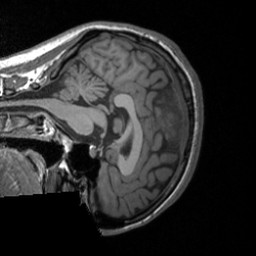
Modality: T1w
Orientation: sagittal
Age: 23
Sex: female
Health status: healthy
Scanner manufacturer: siemens
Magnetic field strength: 3 T
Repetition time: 1.9 s
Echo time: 0.00226 s